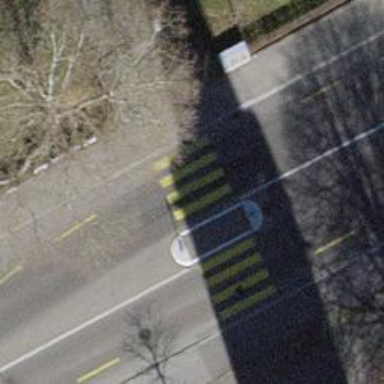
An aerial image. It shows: Marked footway crossing with pebblestone surface and pedestrian island.